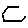
Label: hexagon